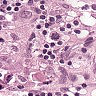
Metastatic tissue present: yes